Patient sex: M
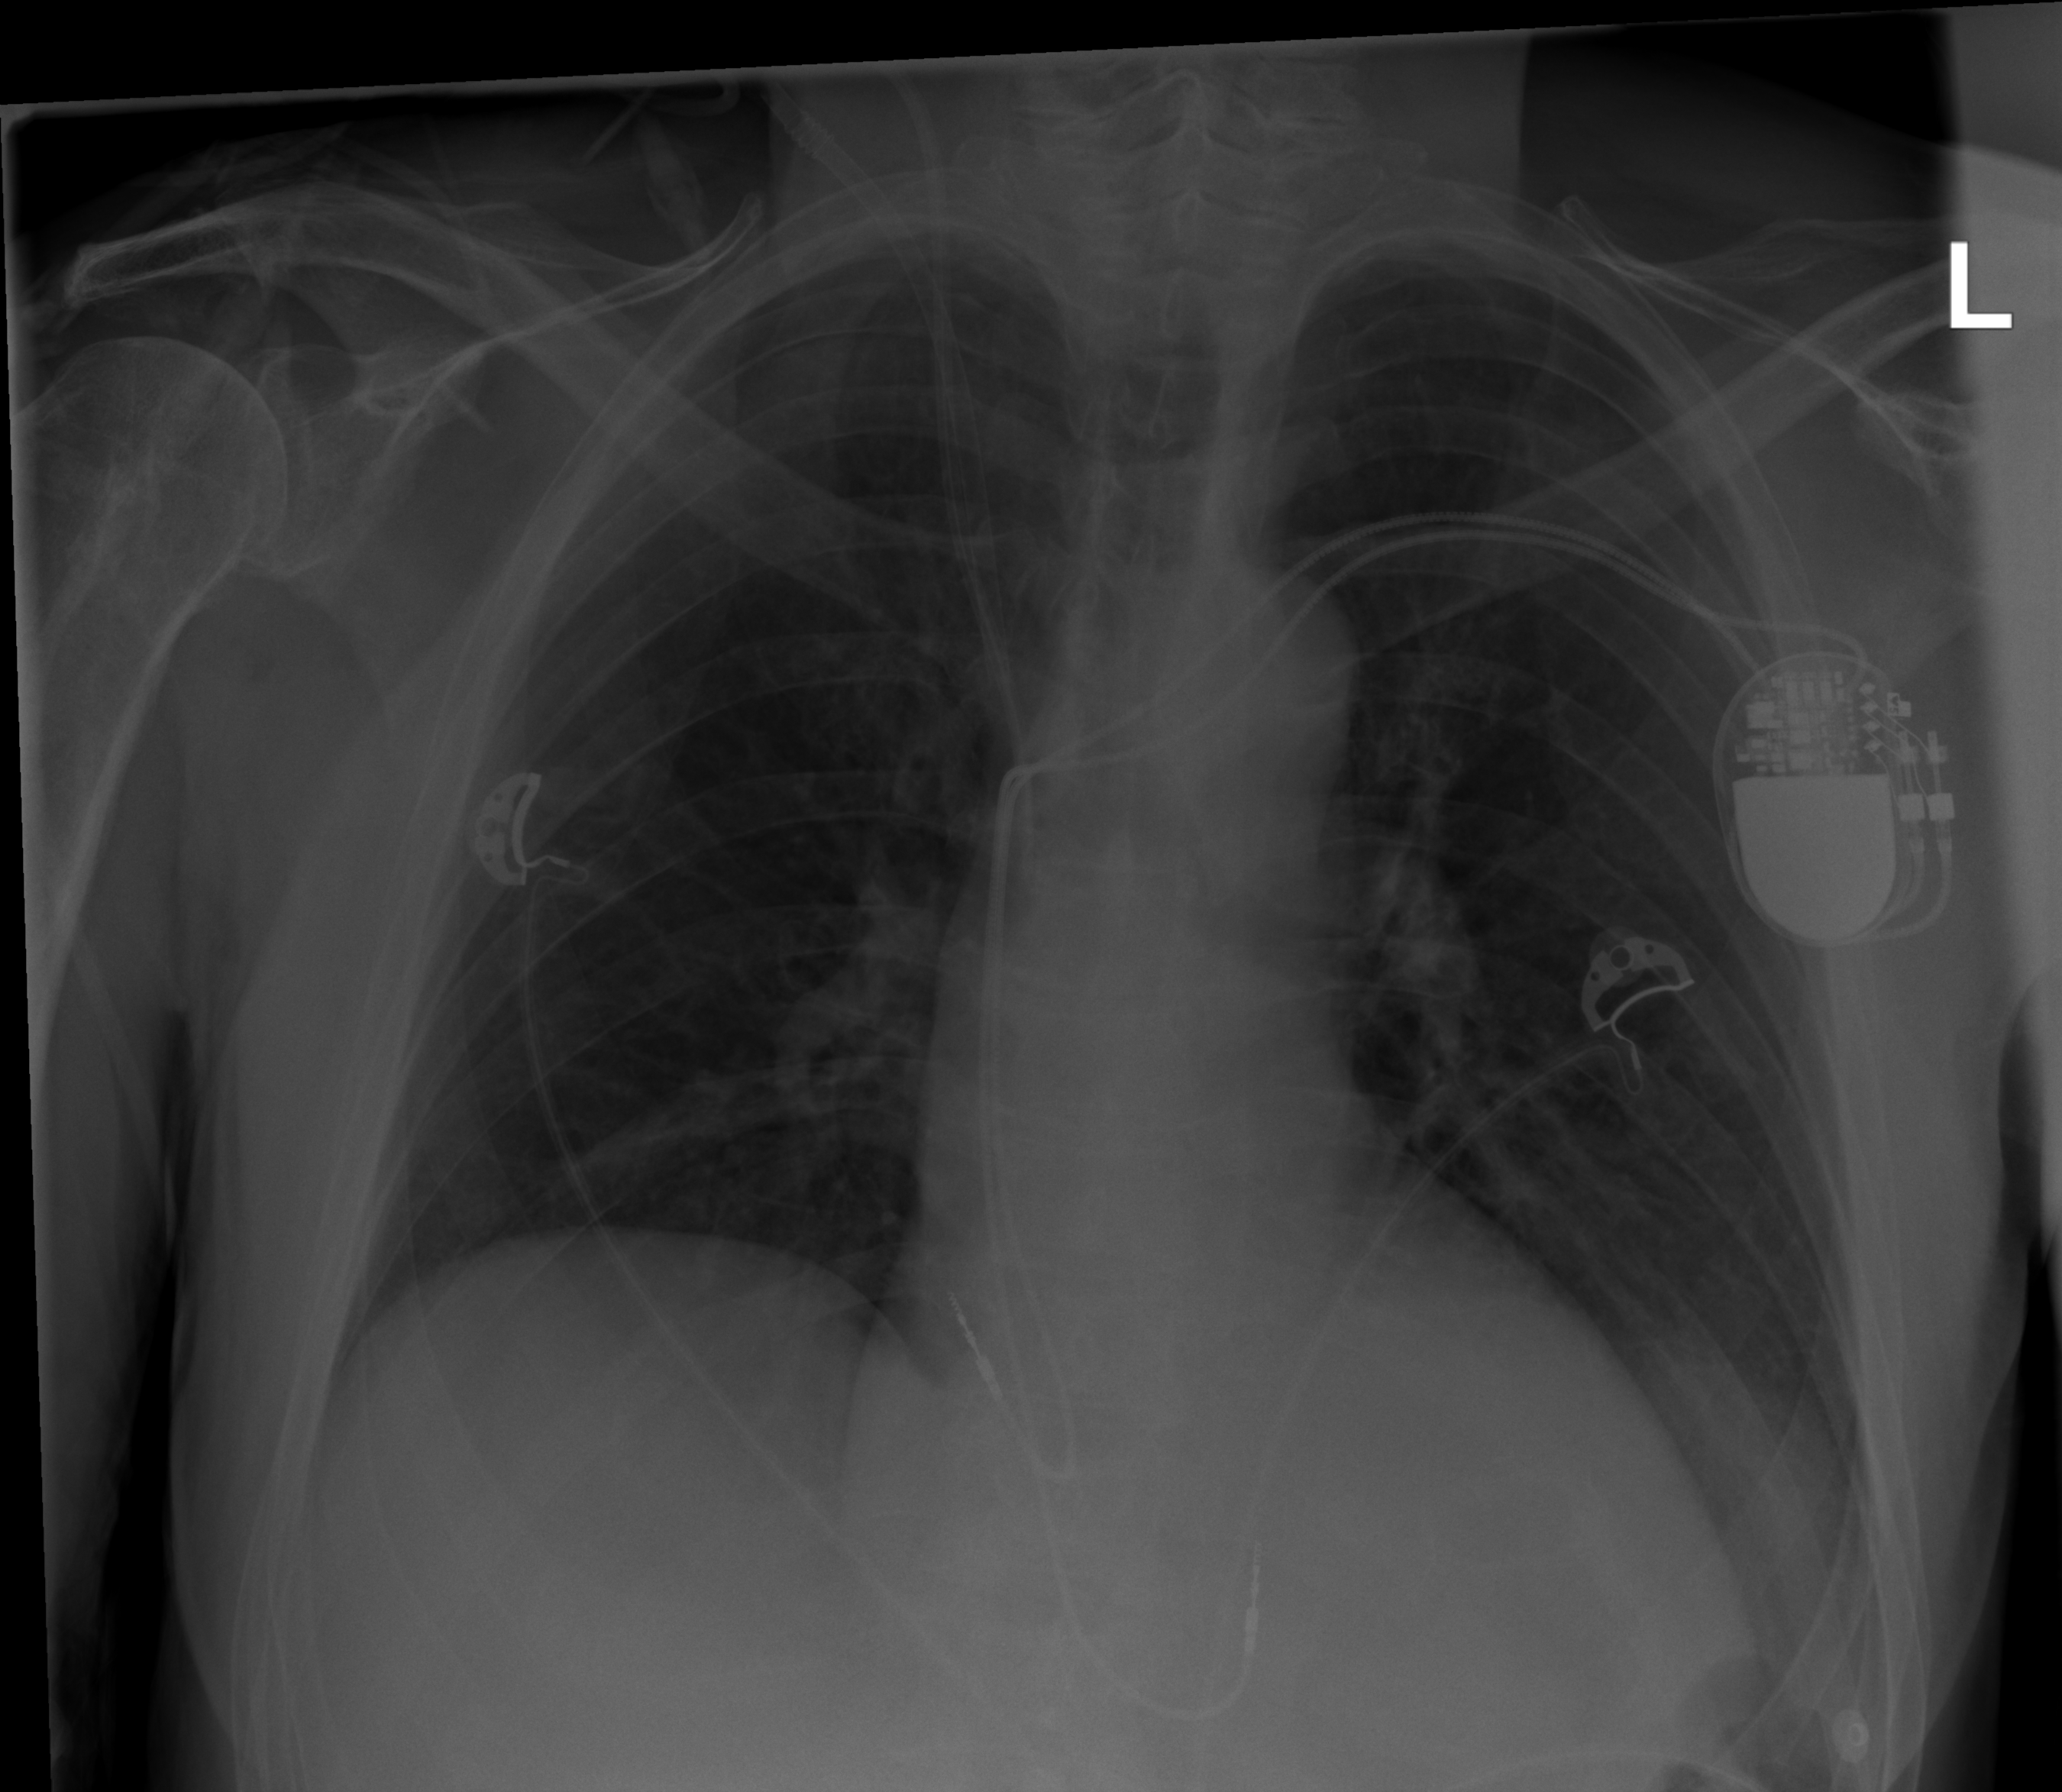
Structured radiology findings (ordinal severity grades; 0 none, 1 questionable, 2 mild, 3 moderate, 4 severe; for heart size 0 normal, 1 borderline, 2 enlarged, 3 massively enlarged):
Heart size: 2
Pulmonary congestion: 0
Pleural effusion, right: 0
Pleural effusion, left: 2
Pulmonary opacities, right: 0
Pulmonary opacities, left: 0
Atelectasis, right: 0
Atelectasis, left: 2